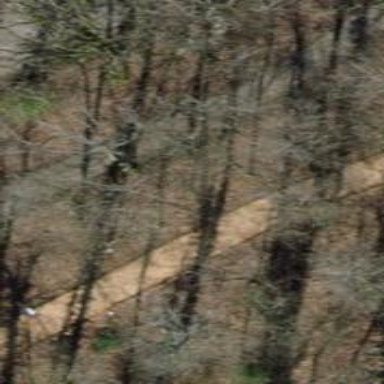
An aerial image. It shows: Path.